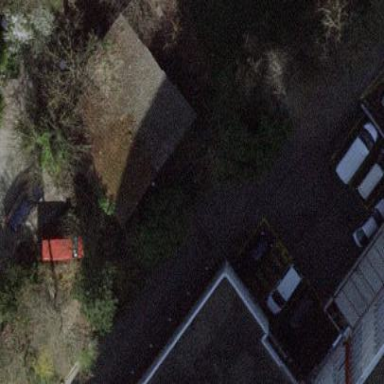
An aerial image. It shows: View of roof of building.